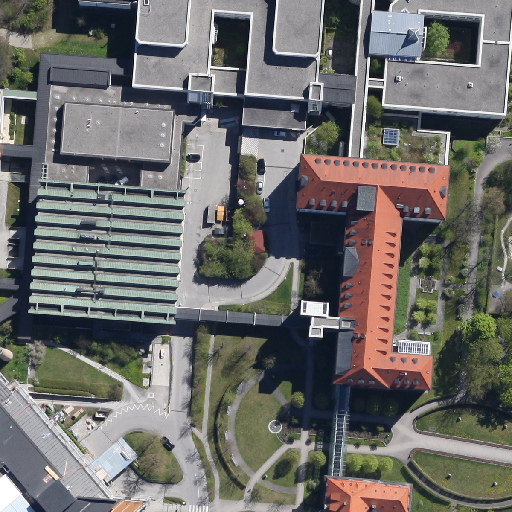
Referring expression: light-duty vehicle in the parking area